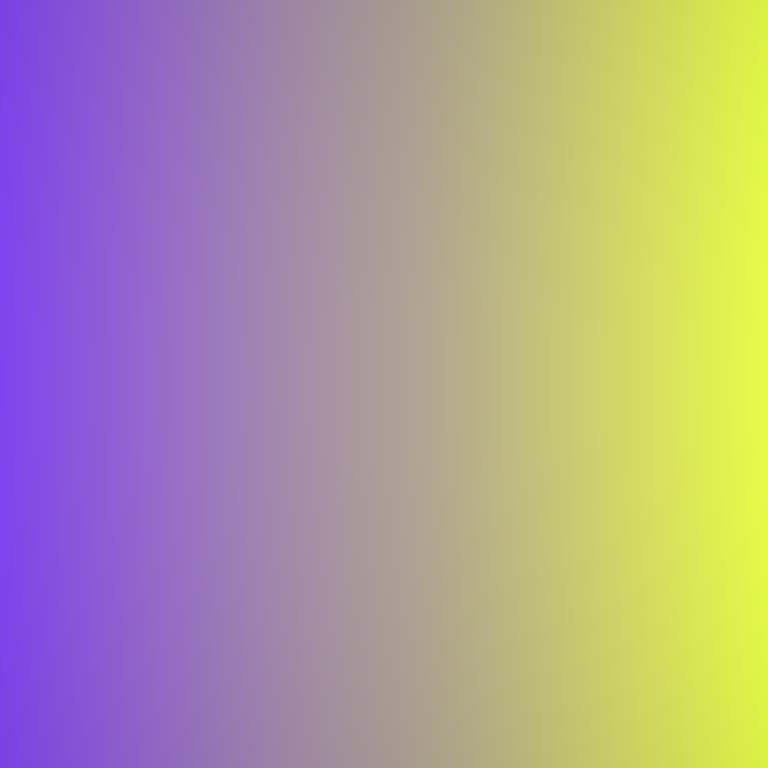
Abstract light effect, smooth gradient from violet to yellow, calm atmosphere, soft glow, no room, no furniture, no objects.